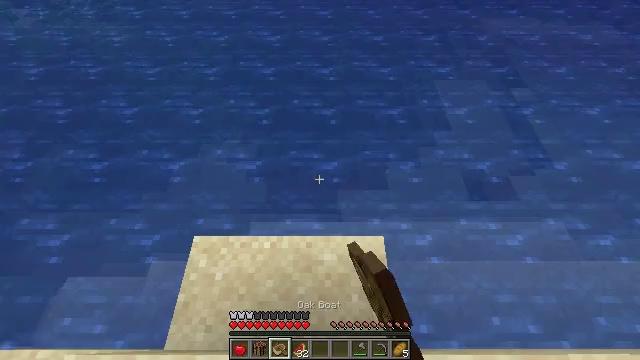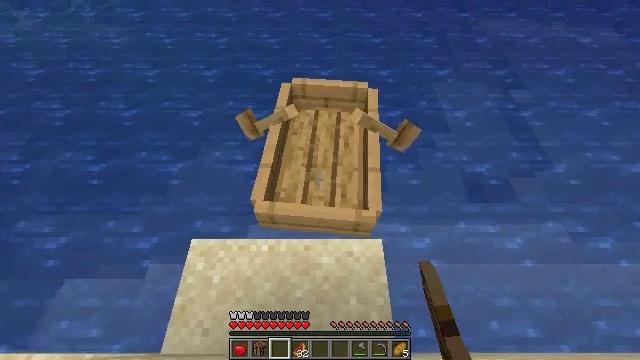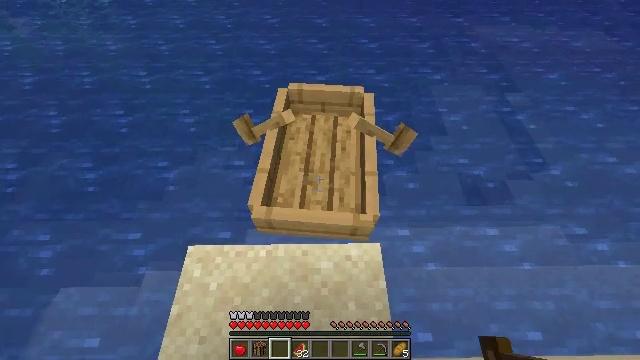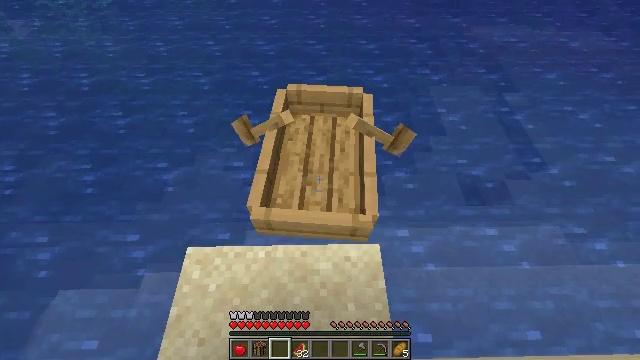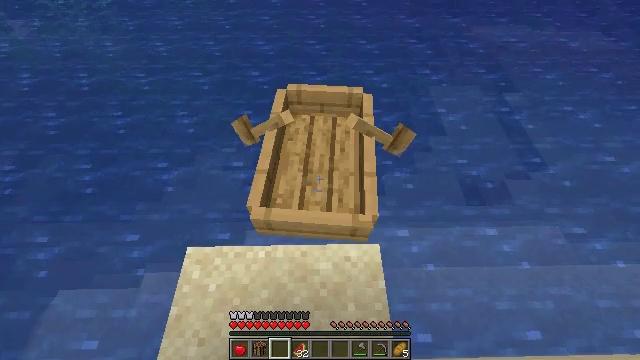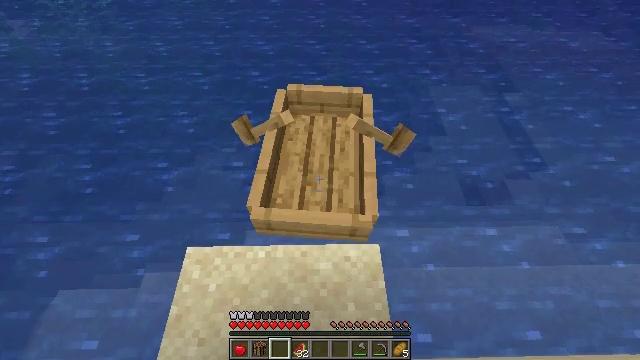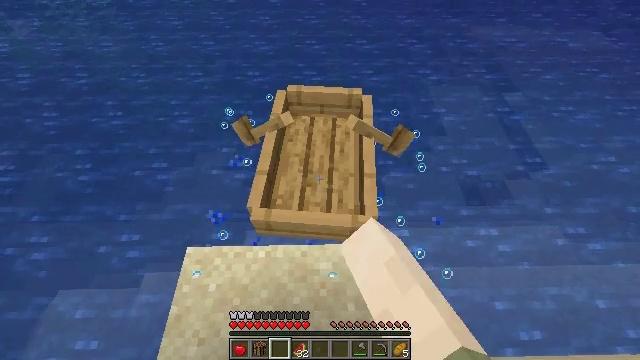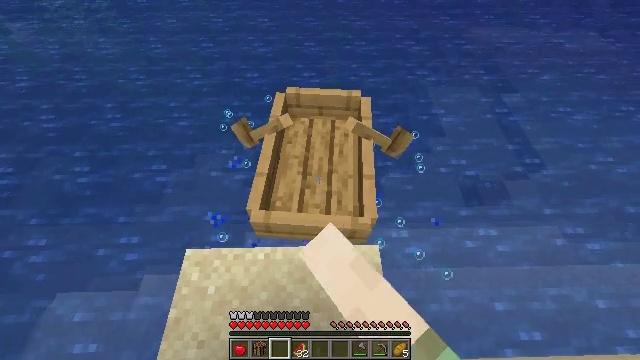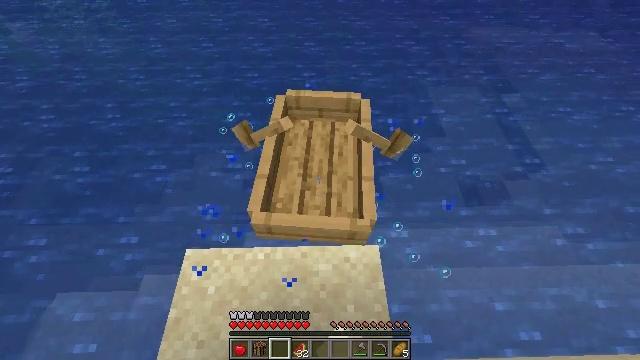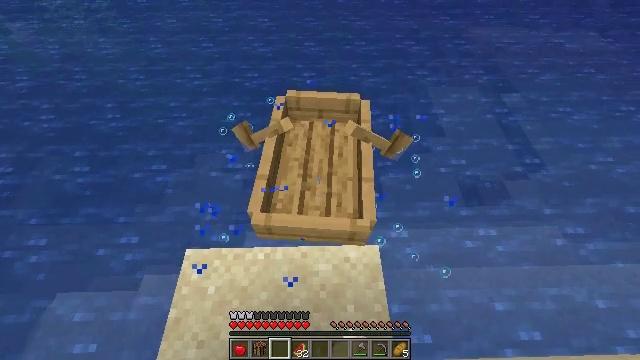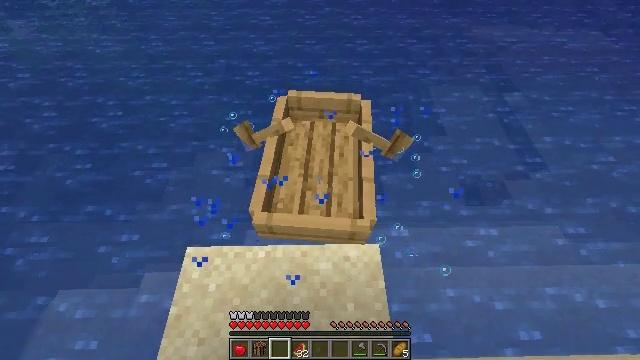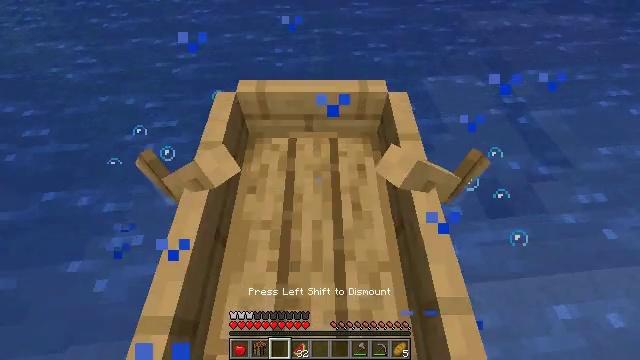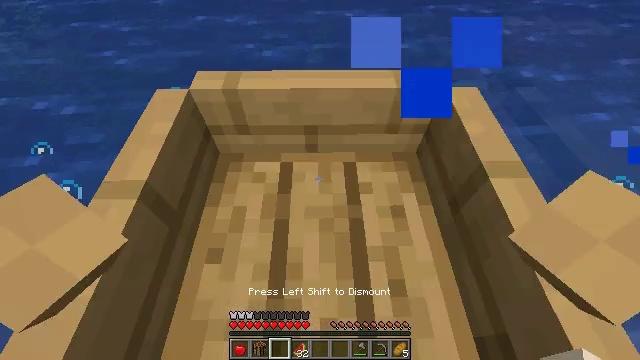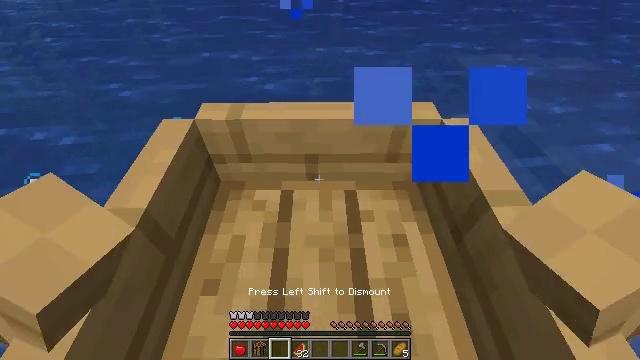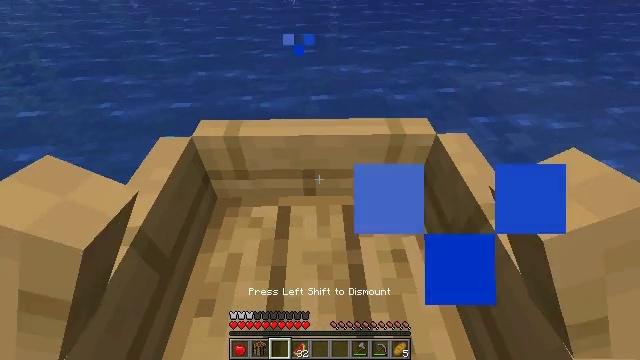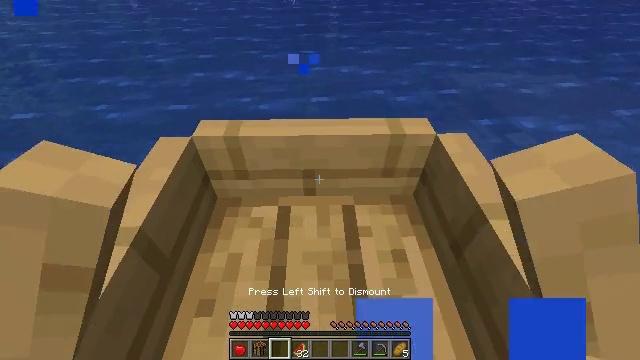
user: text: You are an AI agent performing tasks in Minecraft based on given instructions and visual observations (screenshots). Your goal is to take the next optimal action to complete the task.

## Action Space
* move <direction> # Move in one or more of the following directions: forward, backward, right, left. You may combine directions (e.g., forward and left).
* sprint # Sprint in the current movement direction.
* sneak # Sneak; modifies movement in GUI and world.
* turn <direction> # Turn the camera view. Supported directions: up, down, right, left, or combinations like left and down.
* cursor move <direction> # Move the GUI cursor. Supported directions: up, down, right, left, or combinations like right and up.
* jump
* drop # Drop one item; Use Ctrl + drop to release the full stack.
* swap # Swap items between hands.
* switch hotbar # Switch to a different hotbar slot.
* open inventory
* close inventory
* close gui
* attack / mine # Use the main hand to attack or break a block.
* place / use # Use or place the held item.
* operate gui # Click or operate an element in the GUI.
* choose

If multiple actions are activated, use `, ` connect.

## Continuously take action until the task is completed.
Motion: motion action
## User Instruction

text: Attack the acacia fence to break it.
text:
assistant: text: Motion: no_op
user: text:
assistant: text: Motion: no_op
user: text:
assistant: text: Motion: no_op
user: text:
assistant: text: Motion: no_op
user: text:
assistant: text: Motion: use / place
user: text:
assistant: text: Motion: use / place
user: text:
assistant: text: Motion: no_op
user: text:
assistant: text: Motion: no_op
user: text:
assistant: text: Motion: no_op
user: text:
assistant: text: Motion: no_op
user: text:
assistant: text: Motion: move forward
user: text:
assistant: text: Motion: move forward, turn up
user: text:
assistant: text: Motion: move forward, turn up
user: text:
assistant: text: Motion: move forward, turn up
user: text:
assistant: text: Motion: move forward
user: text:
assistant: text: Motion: move forward
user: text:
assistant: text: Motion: move forward, turn up
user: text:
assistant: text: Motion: move forward, turn up
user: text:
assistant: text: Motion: move forward, turn up
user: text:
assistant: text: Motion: move forward, turn up
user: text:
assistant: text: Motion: move forward, turn up
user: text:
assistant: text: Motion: move forward, turn up
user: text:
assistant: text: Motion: move forward, turn up
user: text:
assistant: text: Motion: move forward
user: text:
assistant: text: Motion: move forward
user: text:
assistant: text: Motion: move forward
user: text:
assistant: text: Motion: move forward
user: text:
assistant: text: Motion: move forward
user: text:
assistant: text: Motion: move forward
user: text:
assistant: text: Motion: move forward